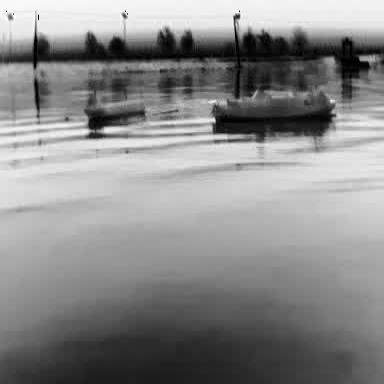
There is a container_ship in the infrared image.